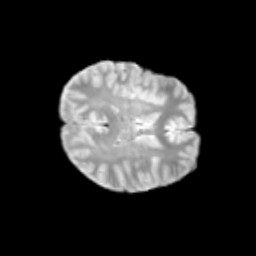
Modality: T2w
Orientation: axial
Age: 12
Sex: male
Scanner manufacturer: siemens
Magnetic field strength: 3 T
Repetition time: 3.8 s
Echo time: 0.07 s